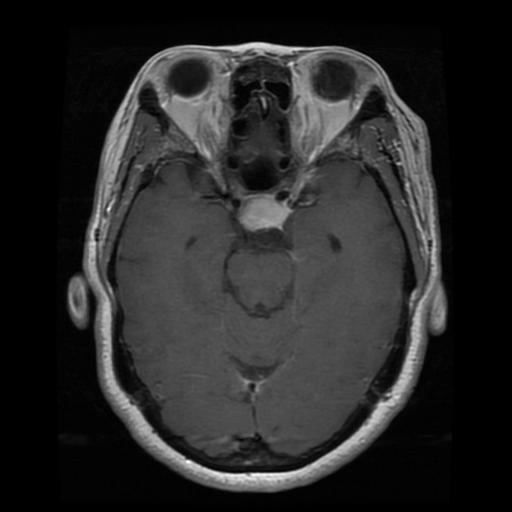
Label: pituitary